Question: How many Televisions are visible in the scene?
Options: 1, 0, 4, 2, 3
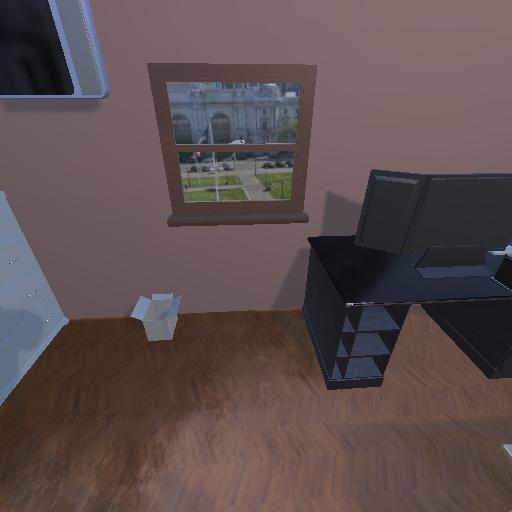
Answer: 1